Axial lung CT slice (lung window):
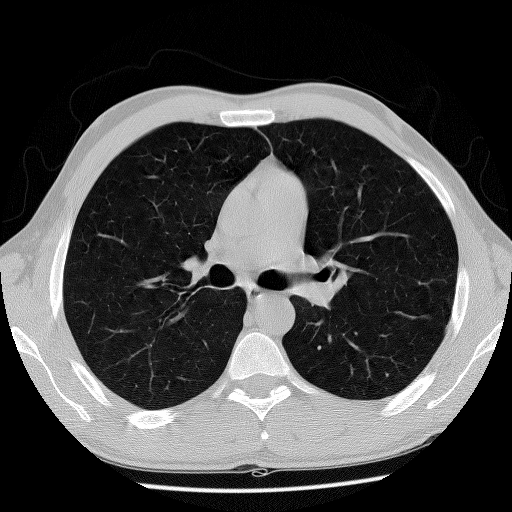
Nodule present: no